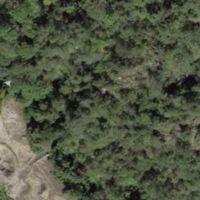
EUNIS habitat code: 44
Species observed at this site:
Phytolacca americana